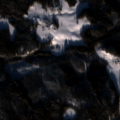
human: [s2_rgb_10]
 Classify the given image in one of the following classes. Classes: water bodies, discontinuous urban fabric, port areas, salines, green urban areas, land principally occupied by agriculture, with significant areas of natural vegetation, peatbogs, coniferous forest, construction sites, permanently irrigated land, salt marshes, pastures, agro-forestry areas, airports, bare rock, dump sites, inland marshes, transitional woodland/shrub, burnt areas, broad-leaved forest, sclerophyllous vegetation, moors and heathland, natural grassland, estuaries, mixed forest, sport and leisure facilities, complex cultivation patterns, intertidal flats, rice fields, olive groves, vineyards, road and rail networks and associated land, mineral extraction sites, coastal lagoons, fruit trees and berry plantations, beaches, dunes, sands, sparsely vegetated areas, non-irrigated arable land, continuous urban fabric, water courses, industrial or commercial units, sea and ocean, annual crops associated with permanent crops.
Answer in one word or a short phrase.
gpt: land principally occupied by agriculture, with significant areas of natural vegetation, coniferous forest, mixed forest